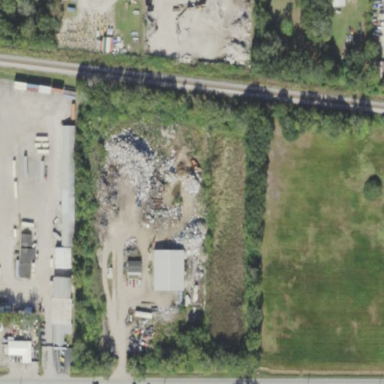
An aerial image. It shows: Scrap yard situated in industrial area.